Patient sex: M
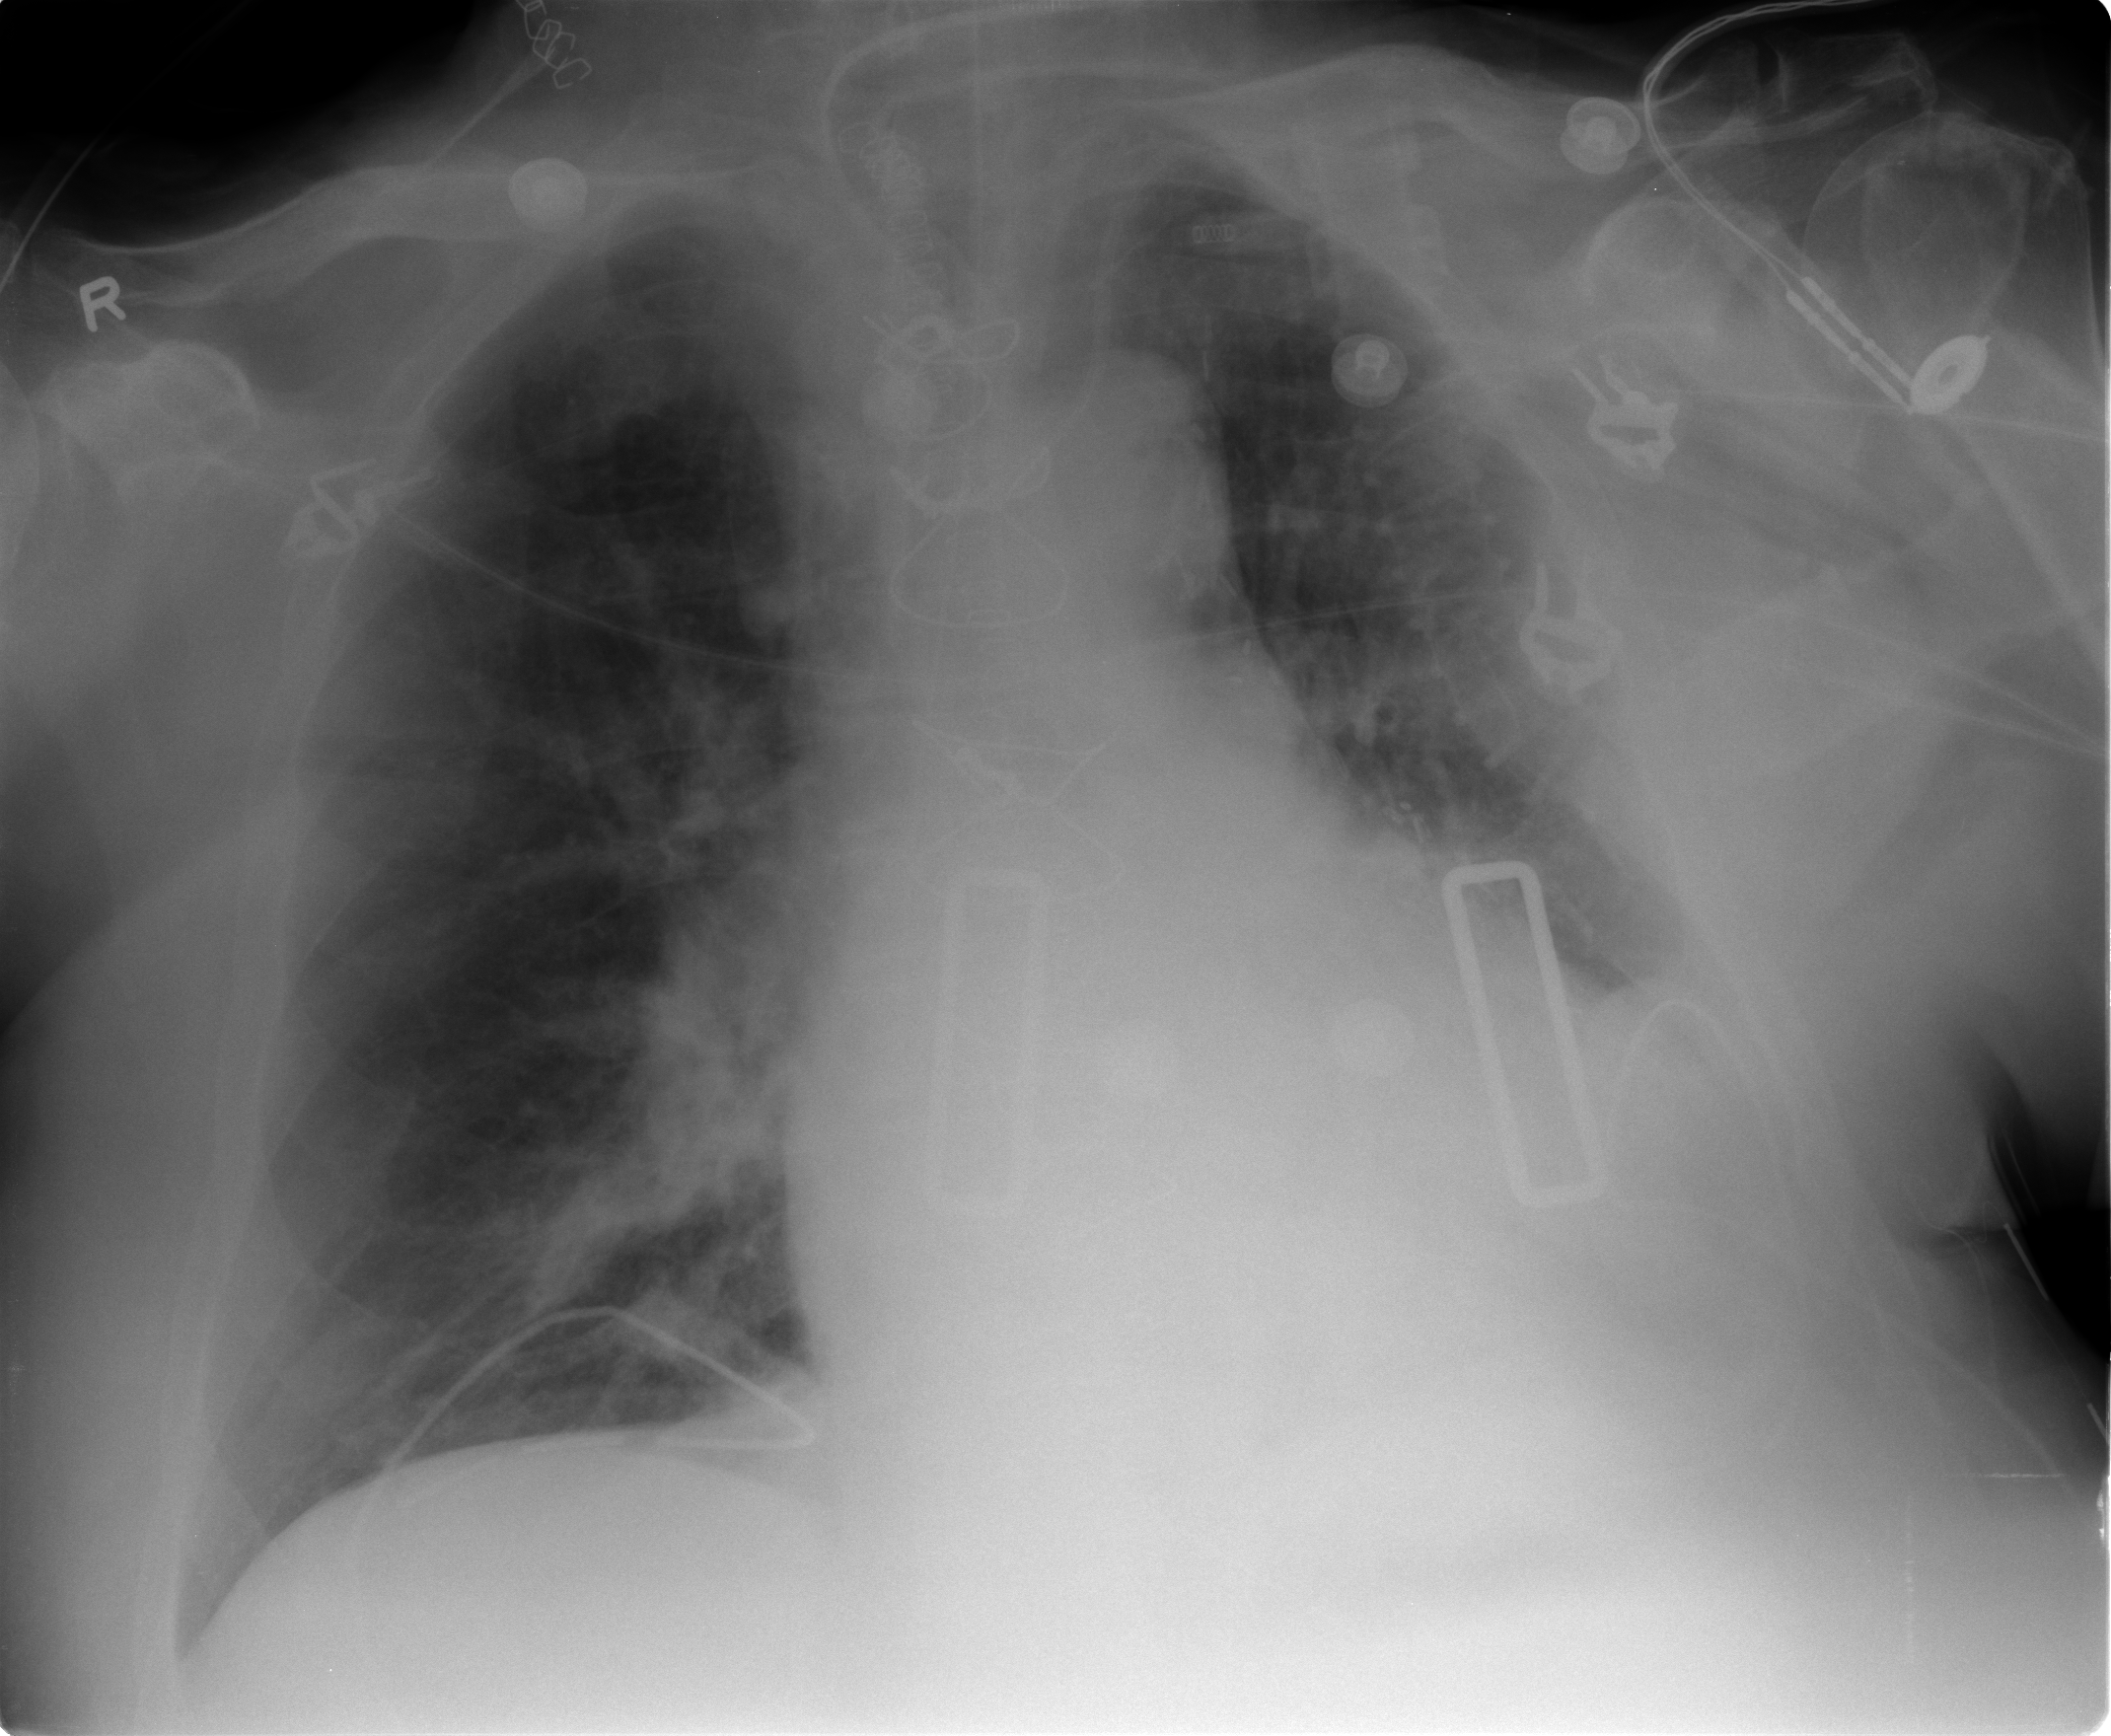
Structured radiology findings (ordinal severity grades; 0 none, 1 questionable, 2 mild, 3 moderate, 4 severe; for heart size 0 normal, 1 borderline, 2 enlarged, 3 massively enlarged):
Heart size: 2
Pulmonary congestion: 2
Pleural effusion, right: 0
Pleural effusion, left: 2
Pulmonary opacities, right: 2
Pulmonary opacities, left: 1
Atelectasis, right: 0
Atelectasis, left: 2